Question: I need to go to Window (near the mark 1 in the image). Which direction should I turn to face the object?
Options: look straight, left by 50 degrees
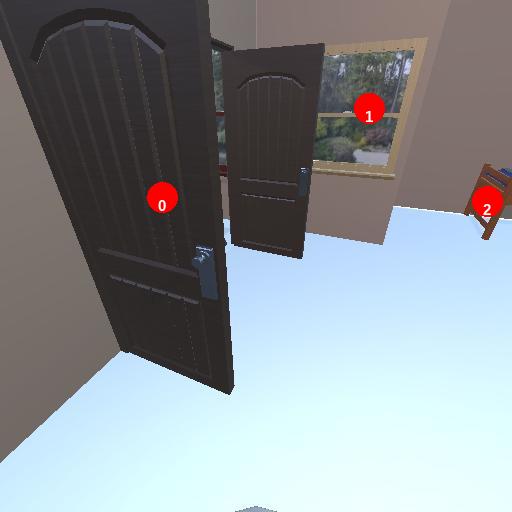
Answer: look straight